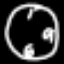
Label: clock